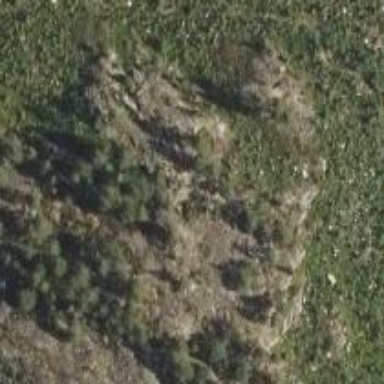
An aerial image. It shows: Landscape dominated by bare rock.